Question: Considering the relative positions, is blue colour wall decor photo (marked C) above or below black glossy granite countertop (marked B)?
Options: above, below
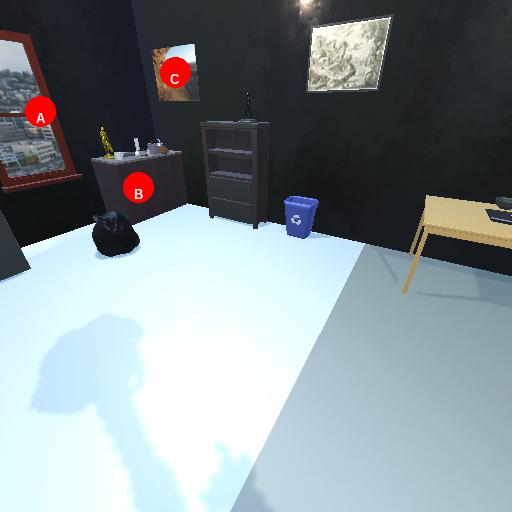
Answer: above